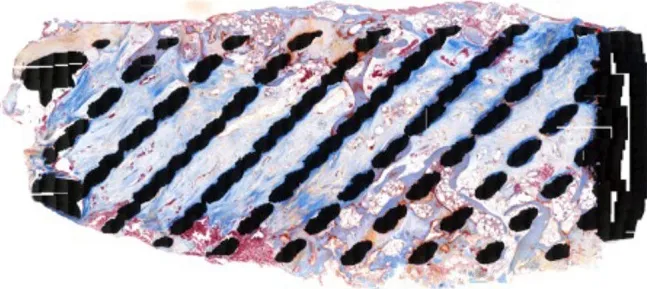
Masson Goldner Trichrome stained specimen, 20x magnification: In this staining the lamellar bone is colored light blue and young woven bone and osteoid has a red appearance.
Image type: pathology (masson_trichrome)